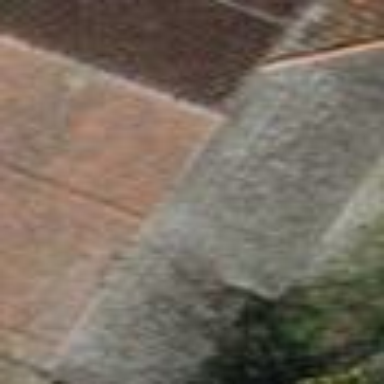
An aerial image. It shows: View of roof of building.